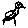
Label: bird